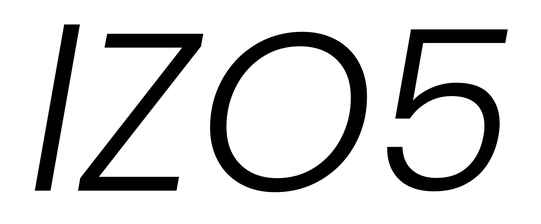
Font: Poppins-LightItalic